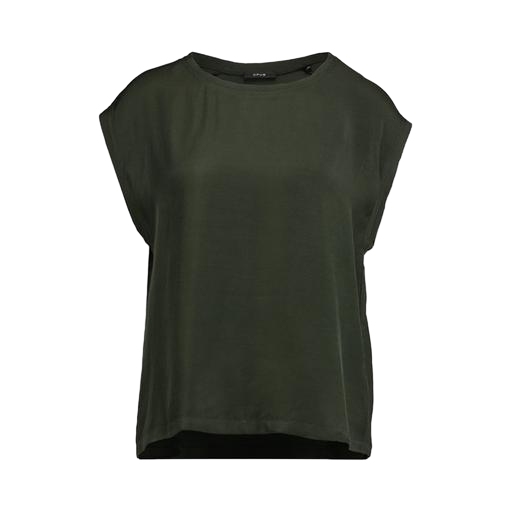
short-sleeve top only macy, cap-sleeved tee, cap-sleeve tee, white background